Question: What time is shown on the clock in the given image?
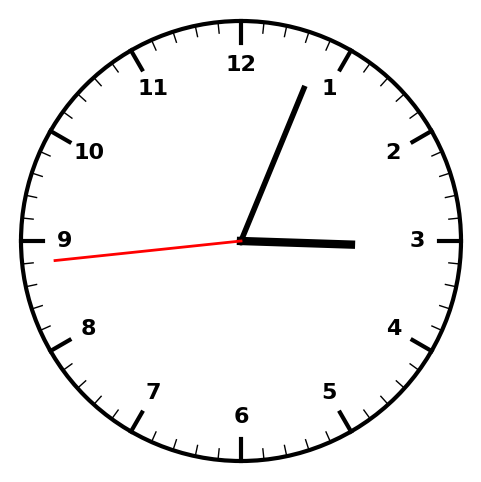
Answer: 03:03:44